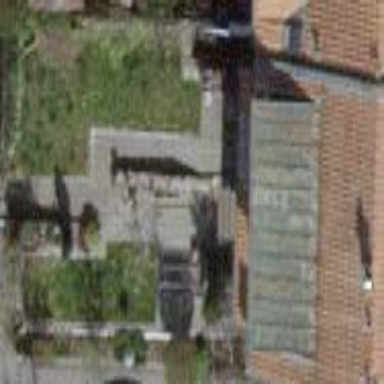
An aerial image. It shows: Garden enclosed by fence.